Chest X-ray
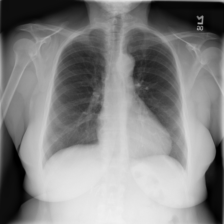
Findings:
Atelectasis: negative
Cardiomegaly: negative
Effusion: negative
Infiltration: positive
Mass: negative
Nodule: negative
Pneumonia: negative
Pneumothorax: negative
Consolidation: negative
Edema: negative
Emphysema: negative
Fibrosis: negative
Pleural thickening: negative
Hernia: negative